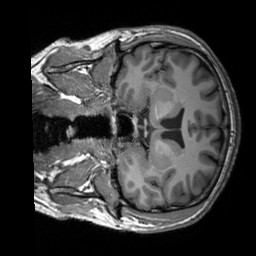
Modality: T1w
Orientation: coronal
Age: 32
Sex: male
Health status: healthy
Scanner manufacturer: siemens
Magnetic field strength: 3 T
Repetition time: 2.3 s
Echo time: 0.00303 s